Question: I have 2 tables.All the ids are include in table one ('Tbl_Distributor'). 2nd table have all the names.
I want to add all the names to first table according to id.
My select query as below.

'''
INSERT INTO dbo.Tbl_Distributor(Giv_Name) where dealercode= a.dealercode
SELECT a.dealercode,d.nameinfull
FROM dealerplacement a,dealer d
where a.dealercode= d.dealercode
order by a.dealercode ASC
'''
This returns 'nameinfull' and 'dealercode'. I want to add this 'nameinfull' to 'Tbl_Distributor' .
Please help me to solve this issue.
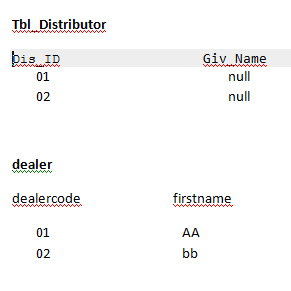
Answer: '''
UPDATE R
SET Giv_Name = D.FirstName
FROM
dbo.Tbl_Distributor R
INNER JOIN dbo.Dealer D
ON R.Dis_ID = D.DealerCode
'''